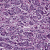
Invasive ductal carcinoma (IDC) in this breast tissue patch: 1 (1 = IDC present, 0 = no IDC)